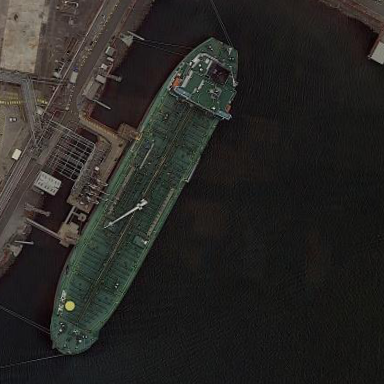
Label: Tank_ship